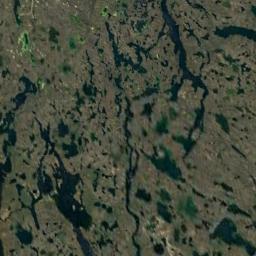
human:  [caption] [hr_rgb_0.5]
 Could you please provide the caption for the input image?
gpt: There is a large area of ​​dense brown bare land in a lake in a wetland .

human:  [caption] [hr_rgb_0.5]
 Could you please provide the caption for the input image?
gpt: The wetland consists of bare land, Green plants, Dry plants and water .

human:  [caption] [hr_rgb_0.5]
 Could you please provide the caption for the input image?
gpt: There are many different shapes and sizes of water around the wetlands .

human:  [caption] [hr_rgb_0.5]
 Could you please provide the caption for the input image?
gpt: About ten percent of this wetland is water .

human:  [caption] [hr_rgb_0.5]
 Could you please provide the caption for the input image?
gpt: There are much bare land and many water areas on the wetland .